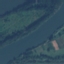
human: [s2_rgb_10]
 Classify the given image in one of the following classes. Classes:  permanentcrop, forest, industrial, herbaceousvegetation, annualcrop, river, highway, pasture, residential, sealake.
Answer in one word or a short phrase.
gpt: River